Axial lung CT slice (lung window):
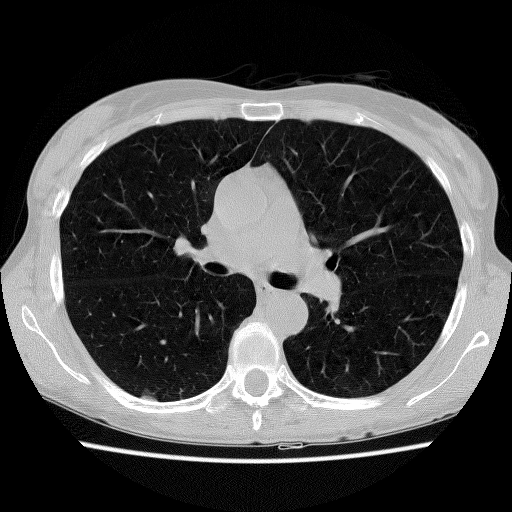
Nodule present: yes
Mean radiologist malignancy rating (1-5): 2